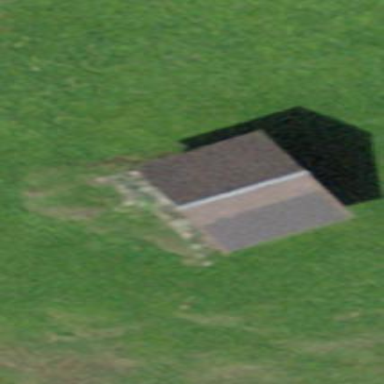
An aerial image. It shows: Barn.